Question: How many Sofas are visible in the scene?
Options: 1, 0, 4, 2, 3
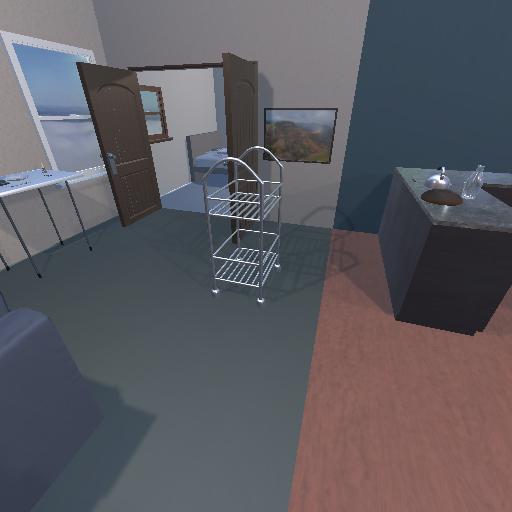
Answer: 1